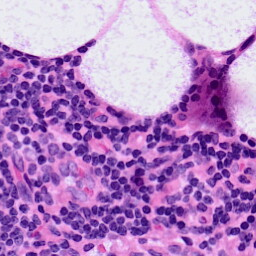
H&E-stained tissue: LymphNode